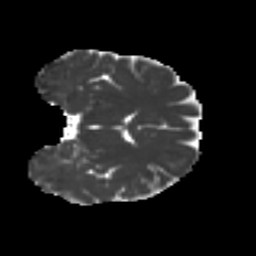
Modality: MD
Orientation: coronal
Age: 28
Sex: female
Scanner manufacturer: ge
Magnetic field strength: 3 T
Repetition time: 7.8 s
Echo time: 0.0606 s